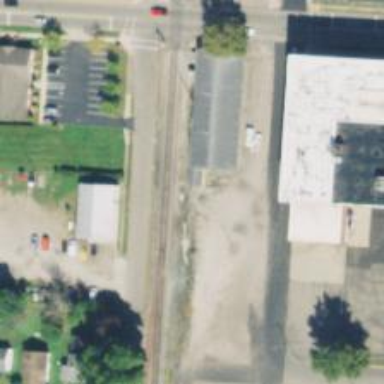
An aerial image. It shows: Railway siding for service.